Question: What is the difference between these 2 Display attributes?
'''
[Required]
[DisplayName("Status")]
[Display(Name = "Status")]
public string StatusName;
'''
These are inside a buddy metadata class using mvc5 and EF 6 in VS2012.
The first one will throw this message.

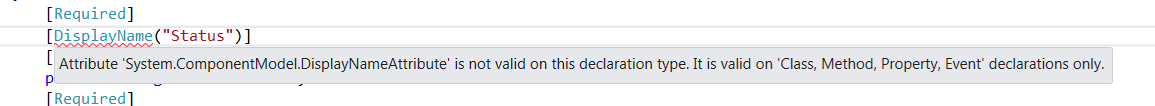
Answer: Possible duplicate:
<URL>
DisplayName sets the DisplayName in the model metadata. For example:
'''
[DisplayName("foo")]
public string MyProperty { get; set; }
'''
and if you use in your view the following:
'''
@Html.LabelFor(x => x.MyProperty)
'''
it would generate:
'''
<label for="MyProperty">foo</label>
'''
Display does the same, but also allows you to set other metadata properties such as Name, Description